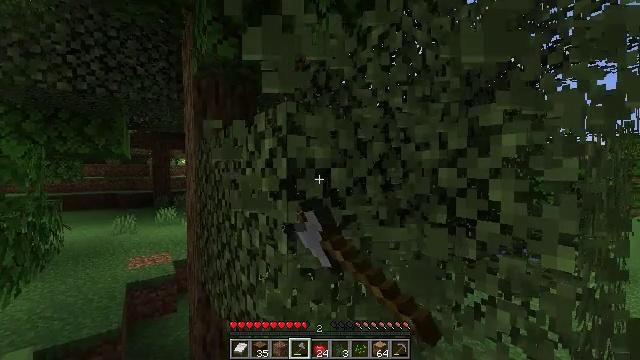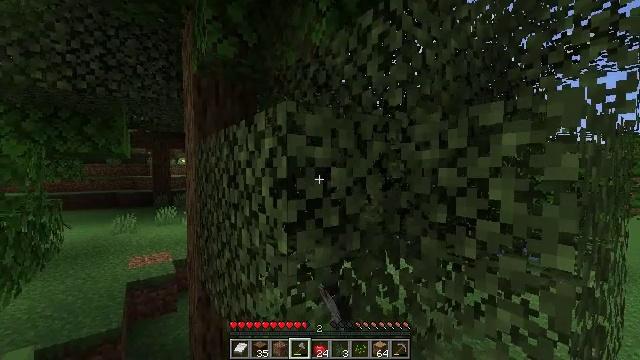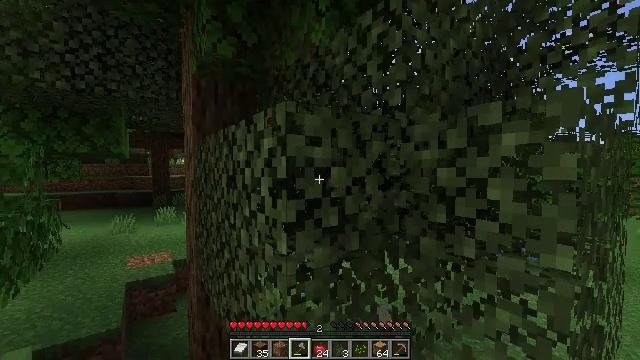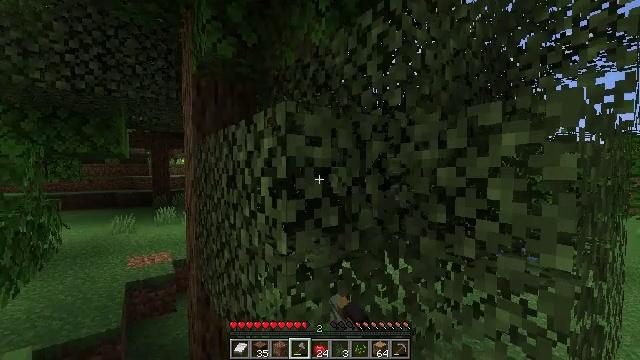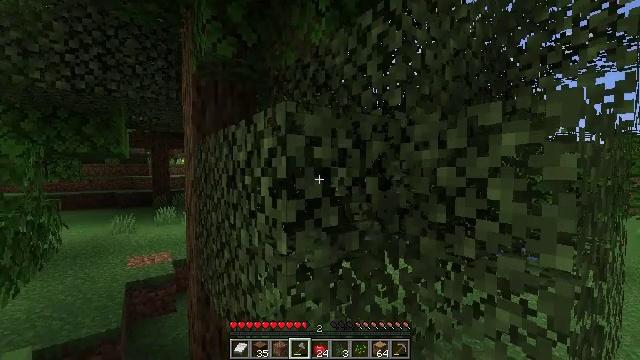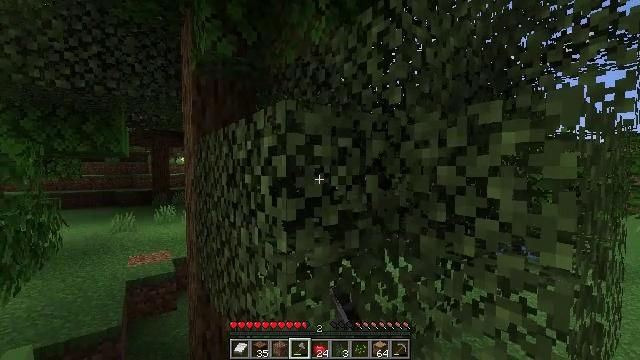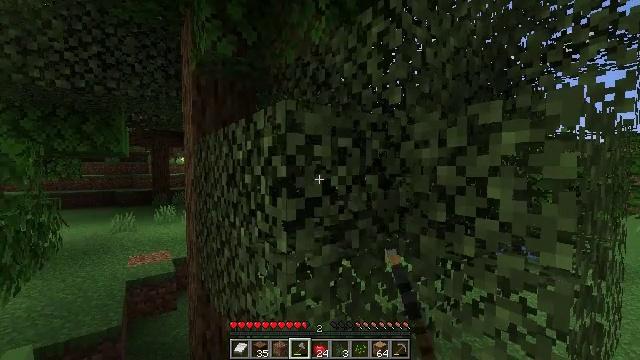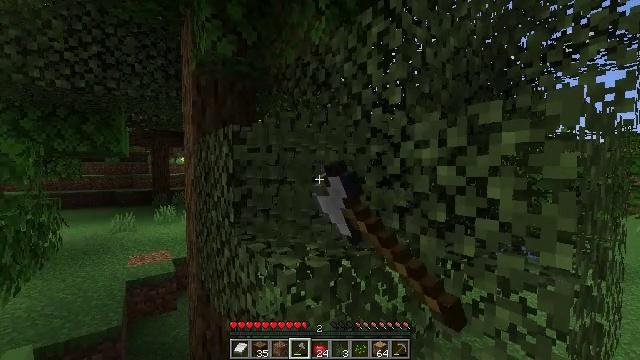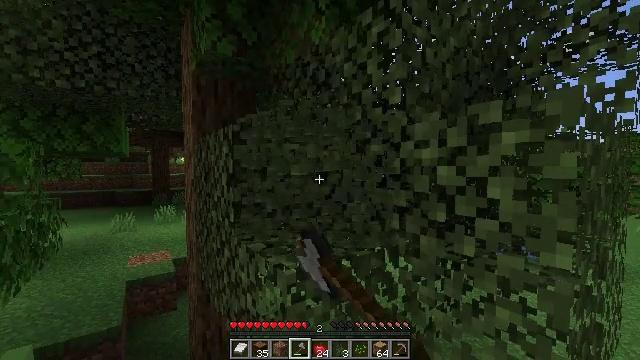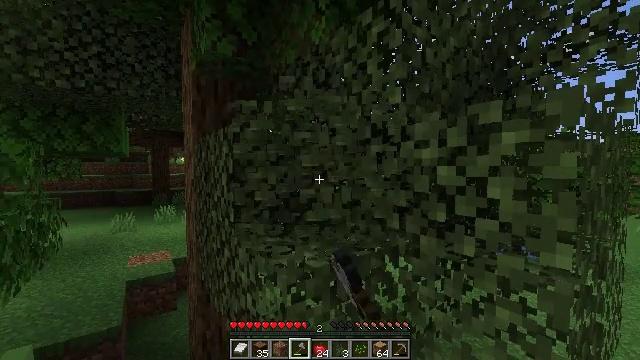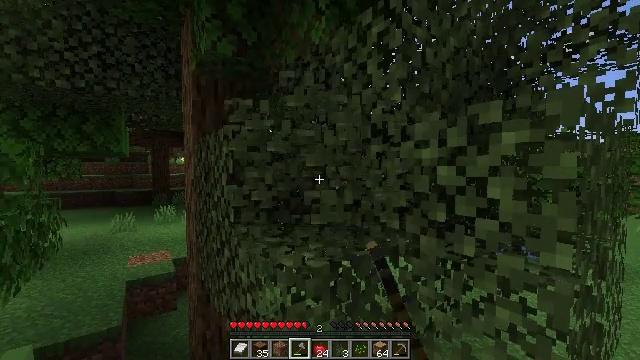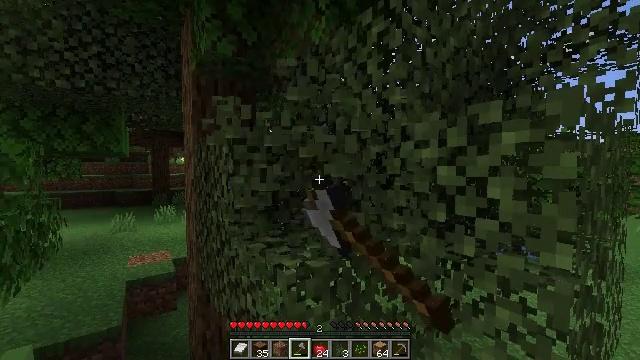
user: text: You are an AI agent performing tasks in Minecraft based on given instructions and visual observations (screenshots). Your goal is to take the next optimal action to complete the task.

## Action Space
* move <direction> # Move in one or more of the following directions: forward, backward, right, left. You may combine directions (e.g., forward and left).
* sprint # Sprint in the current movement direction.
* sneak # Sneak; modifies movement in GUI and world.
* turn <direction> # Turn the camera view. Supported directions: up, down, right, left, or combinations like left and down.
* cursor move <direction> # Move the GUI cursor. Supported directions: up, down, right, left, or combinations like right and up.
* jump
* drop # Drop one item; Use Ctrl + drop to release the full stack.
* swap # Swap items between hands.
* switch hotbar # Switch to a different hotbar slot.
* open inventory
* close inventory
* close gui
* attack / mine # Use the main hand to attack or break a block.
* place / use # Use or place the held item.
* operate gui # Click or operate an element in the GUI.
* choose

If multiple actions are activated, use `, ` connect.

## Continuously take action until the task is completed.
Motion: motion action
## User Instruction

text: Remove birch leaves from trees.
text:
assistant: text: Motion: attack / mine
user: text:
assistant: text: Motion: attack / mine
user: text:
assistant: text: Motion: attack / mine
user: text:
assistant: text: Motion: attack / mine
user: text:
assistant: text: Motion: attack / mine
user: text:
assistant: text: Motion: attack / mine
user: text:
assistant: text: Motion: attack / mine
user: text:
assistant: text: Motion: attack / mine
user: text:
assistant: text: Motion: attack / mine
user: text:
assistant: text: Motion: attack / mine
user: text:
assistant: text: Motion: attack / mine
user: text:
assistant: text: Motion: attack / mine